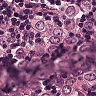
Metastatic tissue present: yes